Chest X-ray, AP view. Patient: 44 years old, sex M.
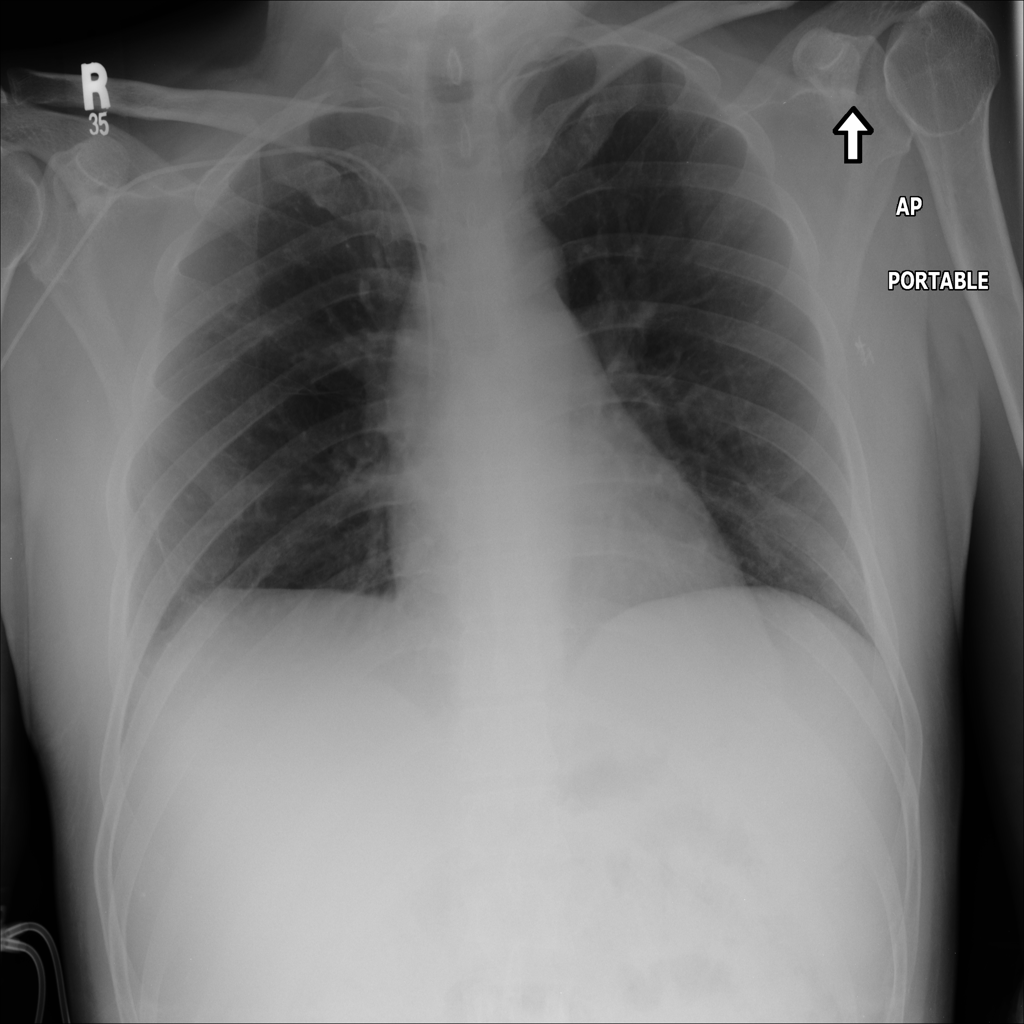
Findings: No Finding